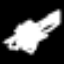
Label: hourglass